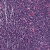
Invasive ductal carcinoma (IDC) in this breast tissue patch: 0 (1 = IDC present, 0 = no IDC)